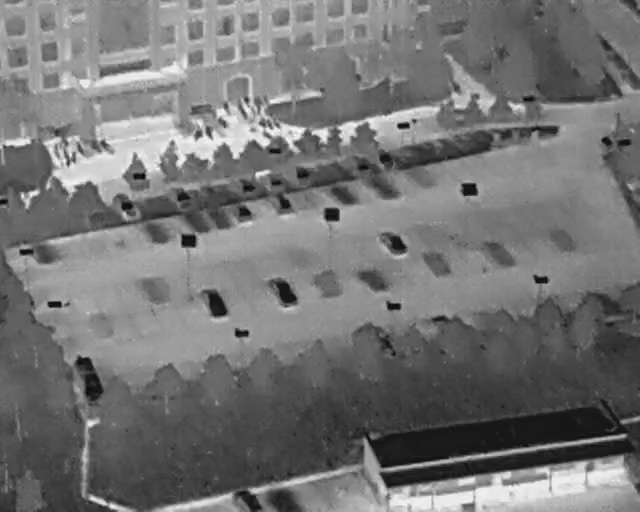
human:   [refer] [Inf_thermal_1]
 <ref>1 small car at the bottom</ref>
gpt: <box>[[36, 94, 40, 100, 178]]</box>

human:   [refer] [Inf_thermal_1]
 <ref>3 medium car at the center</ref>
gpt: <box>[[58, 45, 64, 49, 149], [41, 54, 47, 59, 156], [30, 56, 36, 60, 156]]</box>

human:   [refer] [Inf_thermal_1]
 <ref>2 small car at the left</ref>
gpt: <box>[[18, 38, 22, 43, 157], [26, 37, 30, 40, 157]]</box>

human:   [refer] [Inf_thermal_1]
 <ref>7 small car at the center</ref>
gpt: <box>[[36, 34, 39, 37, 157], [39, 33, 44, 36, 143], [45, 32, 48, 35, 151], [54, 30, 58, 33, 155], [58, 29, 62, 32, 155], [42, 37, 45, 41, 156], [36, 39, 39, 42, 163]]</box>

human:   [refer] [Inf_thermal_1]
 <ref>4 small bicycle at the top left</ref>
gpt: <box>[[7, 28, 10, 30, 170], [11, 28, 13, 29, 156], [13, 27, 16, 29, 149], [15, 26, 17, 30, 44]]</box>

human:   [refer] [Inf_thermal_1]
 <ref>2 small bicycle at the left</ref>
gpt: <box>[[8, 29, 11, 31, 171], [10, 30, 12, 31, 2]]</box>

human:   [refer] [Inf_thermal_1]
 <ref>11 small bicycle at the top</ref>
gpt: <box>[[29, 25, 32, 27, 25], [31, 24, 34, 27, 155], [33, 23, 35, 25, 166], [34, 20, 36, 22, 166], [36, 20, 39, 21, 155], [41, 25, 42, 27, 37], [39, 19, 41, 21, 2], [40, 22, 41, 25, 48], [40, 23, 43, 25, 135], [42, 23, 44, 25, 148], [37, 19, 39, 20, 153]]</box>